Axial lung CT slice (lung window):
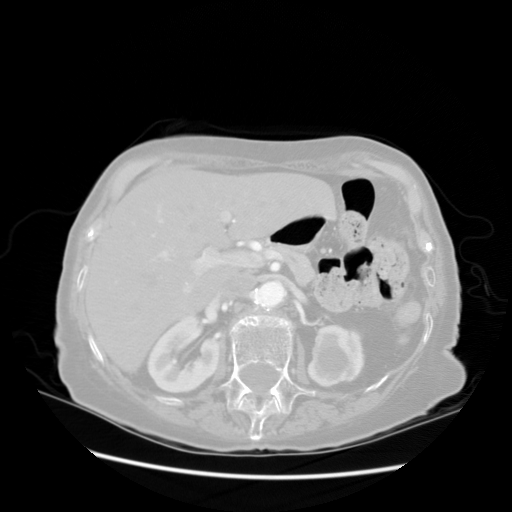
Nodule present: no